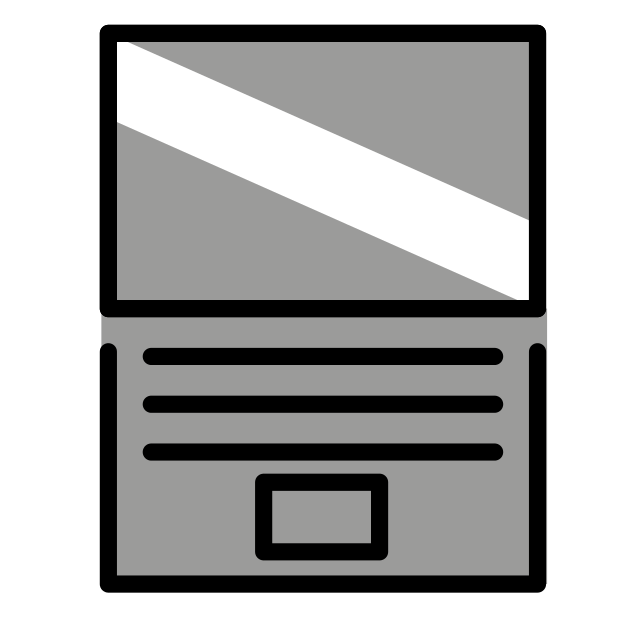
Emoji: 💻
Name: personal computer
Unicode: 0x1f4bb